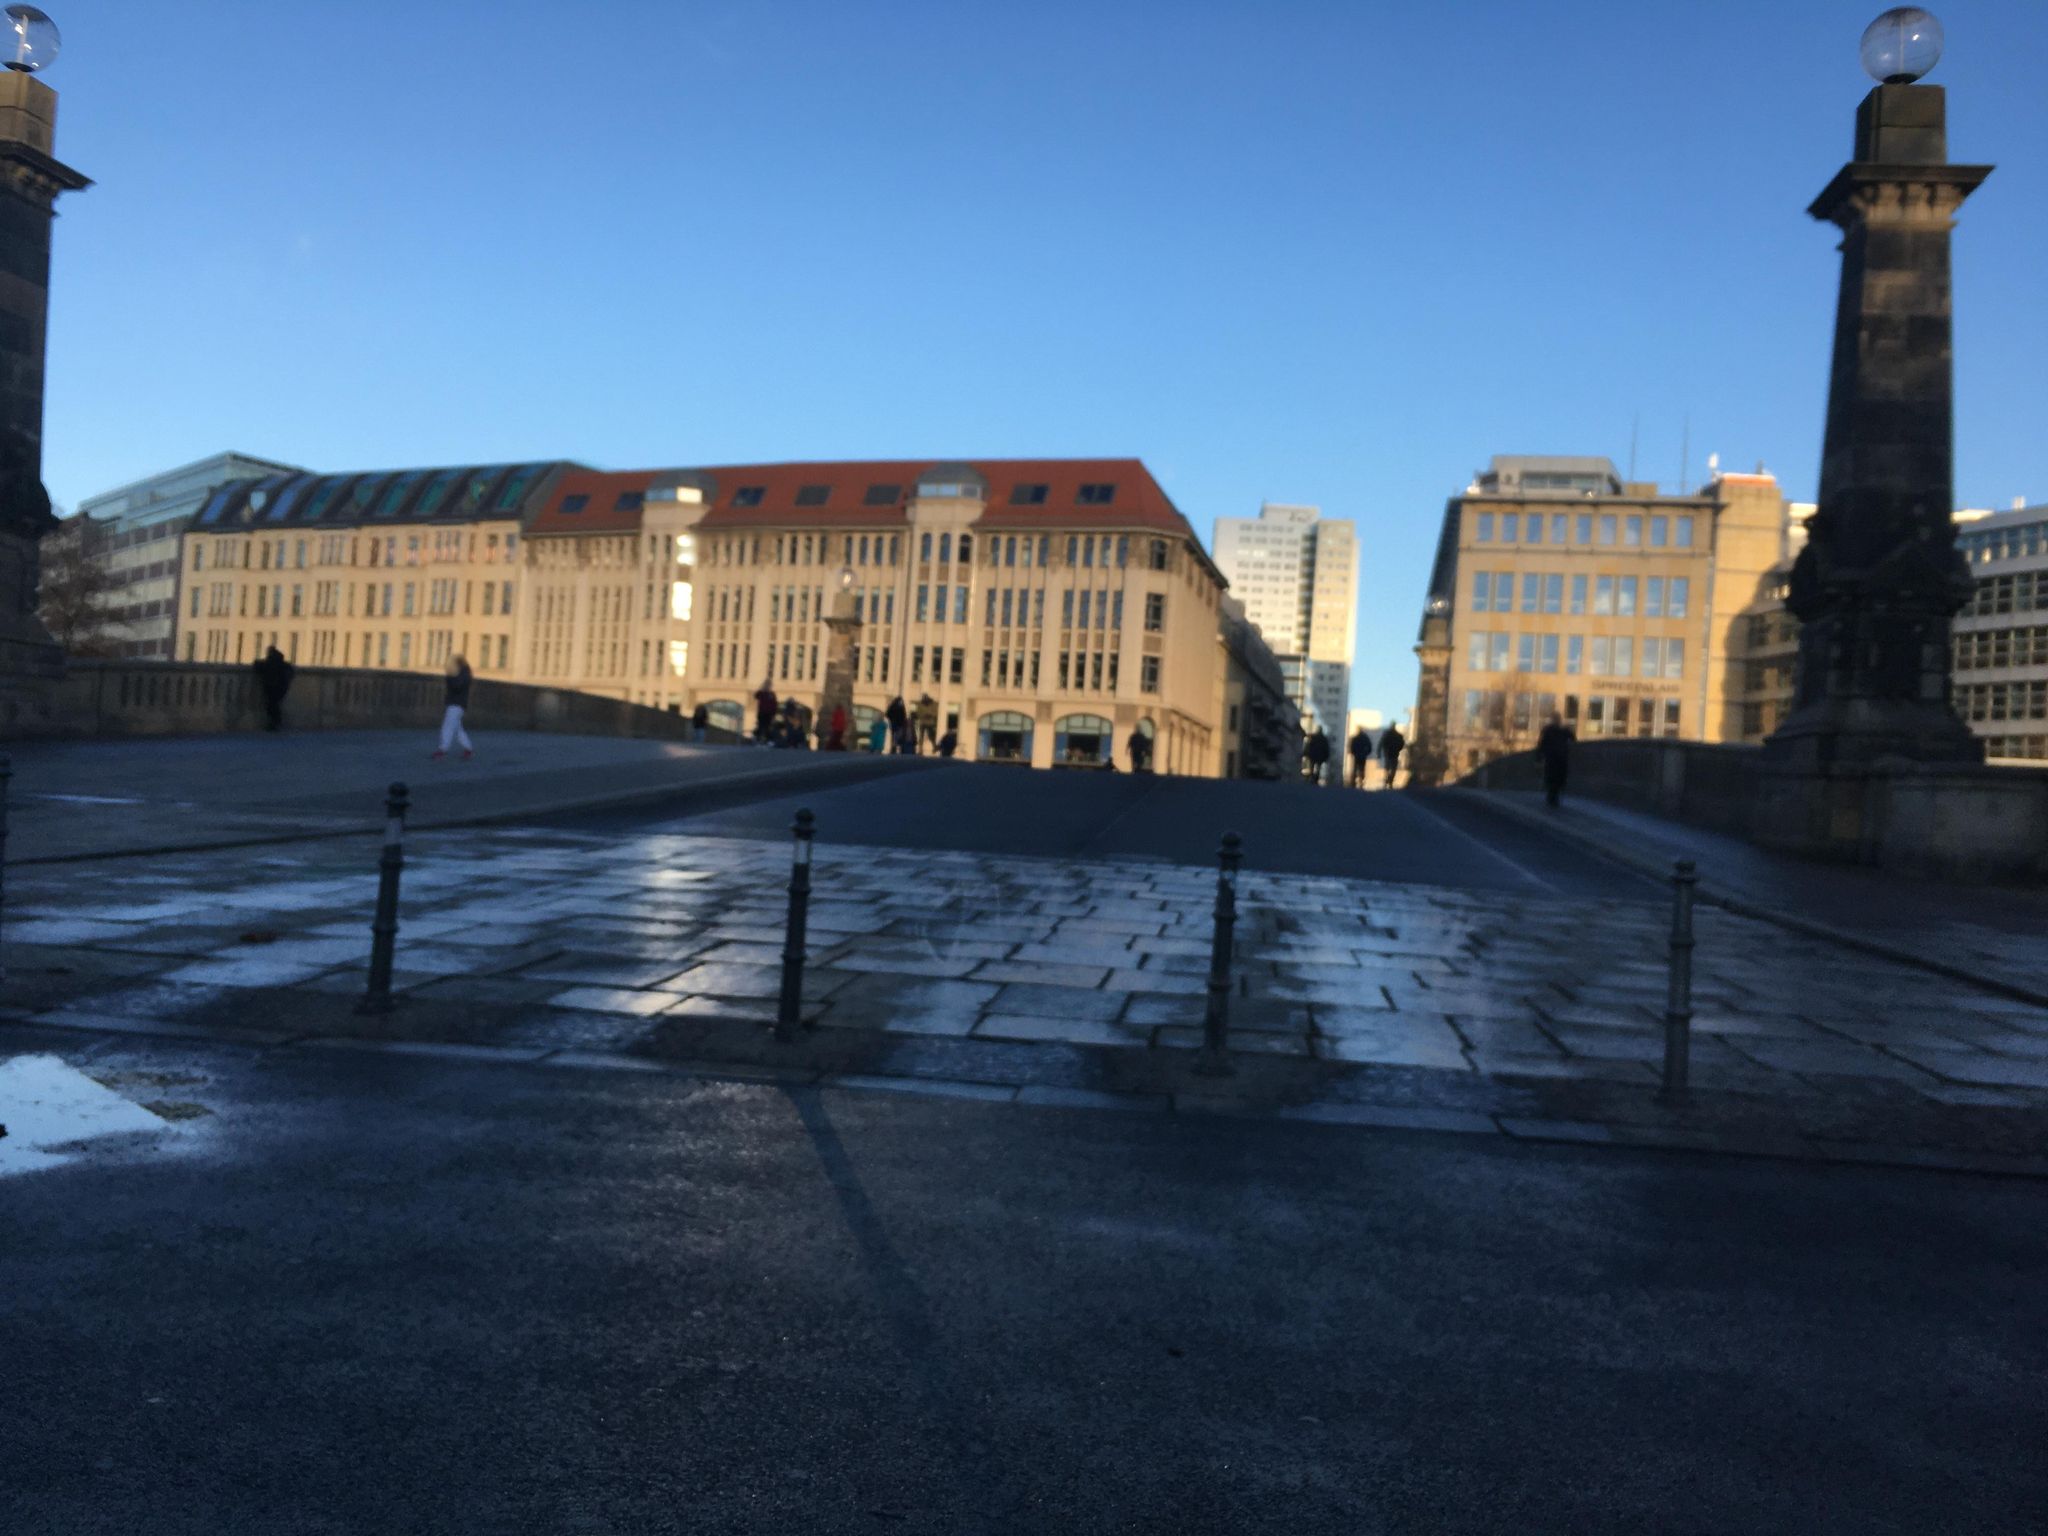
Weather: snowy
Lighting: dusk/dawn
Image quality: good
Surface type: walking surface
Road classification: footway, living_street
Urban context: urban centre
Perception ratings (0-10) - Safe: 2.86, Lively: 8.46, Beautiful: 3.6, Boring: 5.23, Depressing: 4.73, Wealthy: 9.22